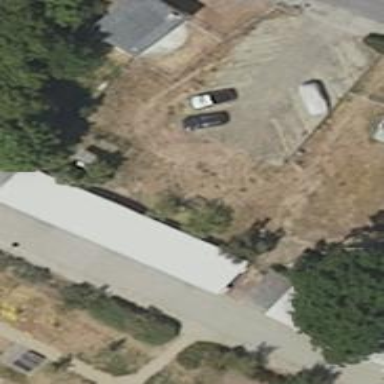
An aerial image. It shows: Group of garages.